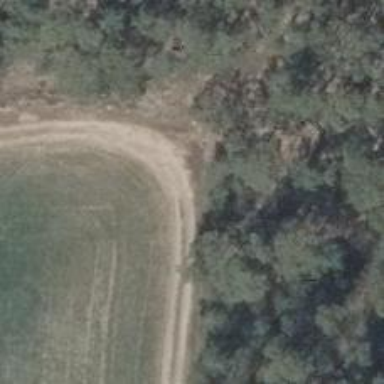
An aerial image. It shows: Dirt track road with grade 5 tracktype.